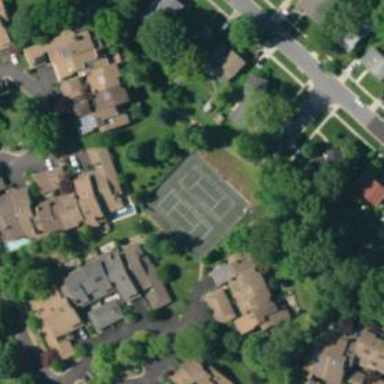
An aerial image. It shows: Tennis court on the leisure land pitch.